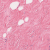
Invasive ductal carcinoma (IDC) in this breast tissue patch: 0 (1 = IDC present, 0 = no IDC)